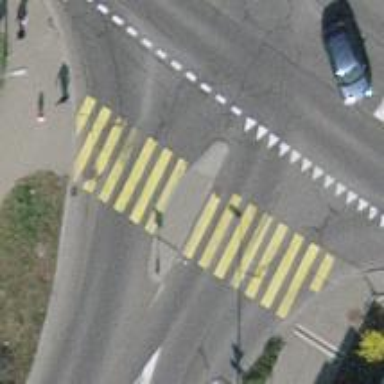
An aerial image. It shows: Uncontrolled road crossing with pedestrian island.